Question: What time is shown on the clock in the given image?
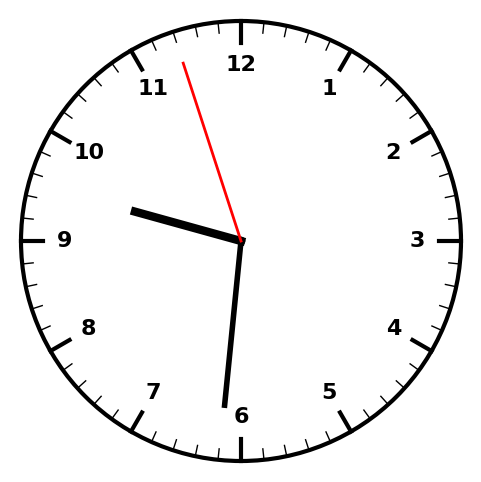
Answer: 09:30:57